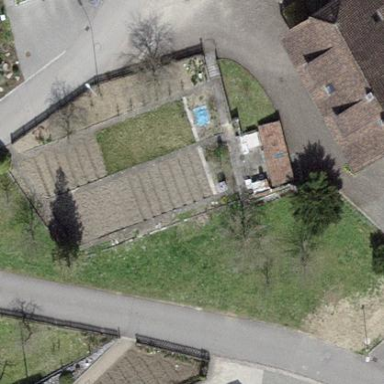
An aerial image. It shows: Garden that is leisure land.